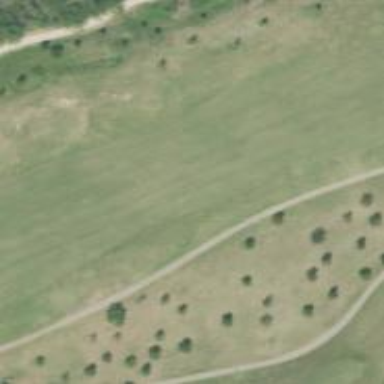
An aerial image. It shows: Grassy area designated as golf fairway.